Question: Is there a way to set a constant width for 'geom_bar()' in the event of missing data in the time series example below? I've tried setting 'width' in 'aes()' with no luck. Compare May '11 to June '11 width of bars in the plot below the code example.
'''
colours <- c("#FF0000", "#33CC33", "#CCCCCC", "#FFA500", "#000000" )
iris$Month <- rep(seq(from=as.Date("2011-01-01"), to=as.Date("2011-10-01"), by="month"), 15)
colours <- c("#FF0000", "#33CC33", "#CCCCCC", "#FFA500", "#000000" )
iris$Month <- rep(seq(from=as.Date("2011-01-01"), to=as.Date("2011-10-01"), by="month"), 15)
d<-aggregate(iris$Sepal.Length, by=list(iris$Month, iris$Species), sum)
d$quota<-seq(from=2000, to=60000, by=2000)
colnames(d) <- c("Month", "Species", "Sepal.Width", "Quota")
d$Sepal.Width<-d$Sepal.Width * 1000
g1 <- ggplot(data=d, aes(x=Month, y=Quota, color="Quota")) + geom_line(size=1)
g1 + geom_bar(data=d[c(-1:-5),], aes(x=Month, y=Sepal.Width, width=10, group=Species, fill=Species), stat="identity", position="dodge") + scale_fill_manual(values=colours)
'''

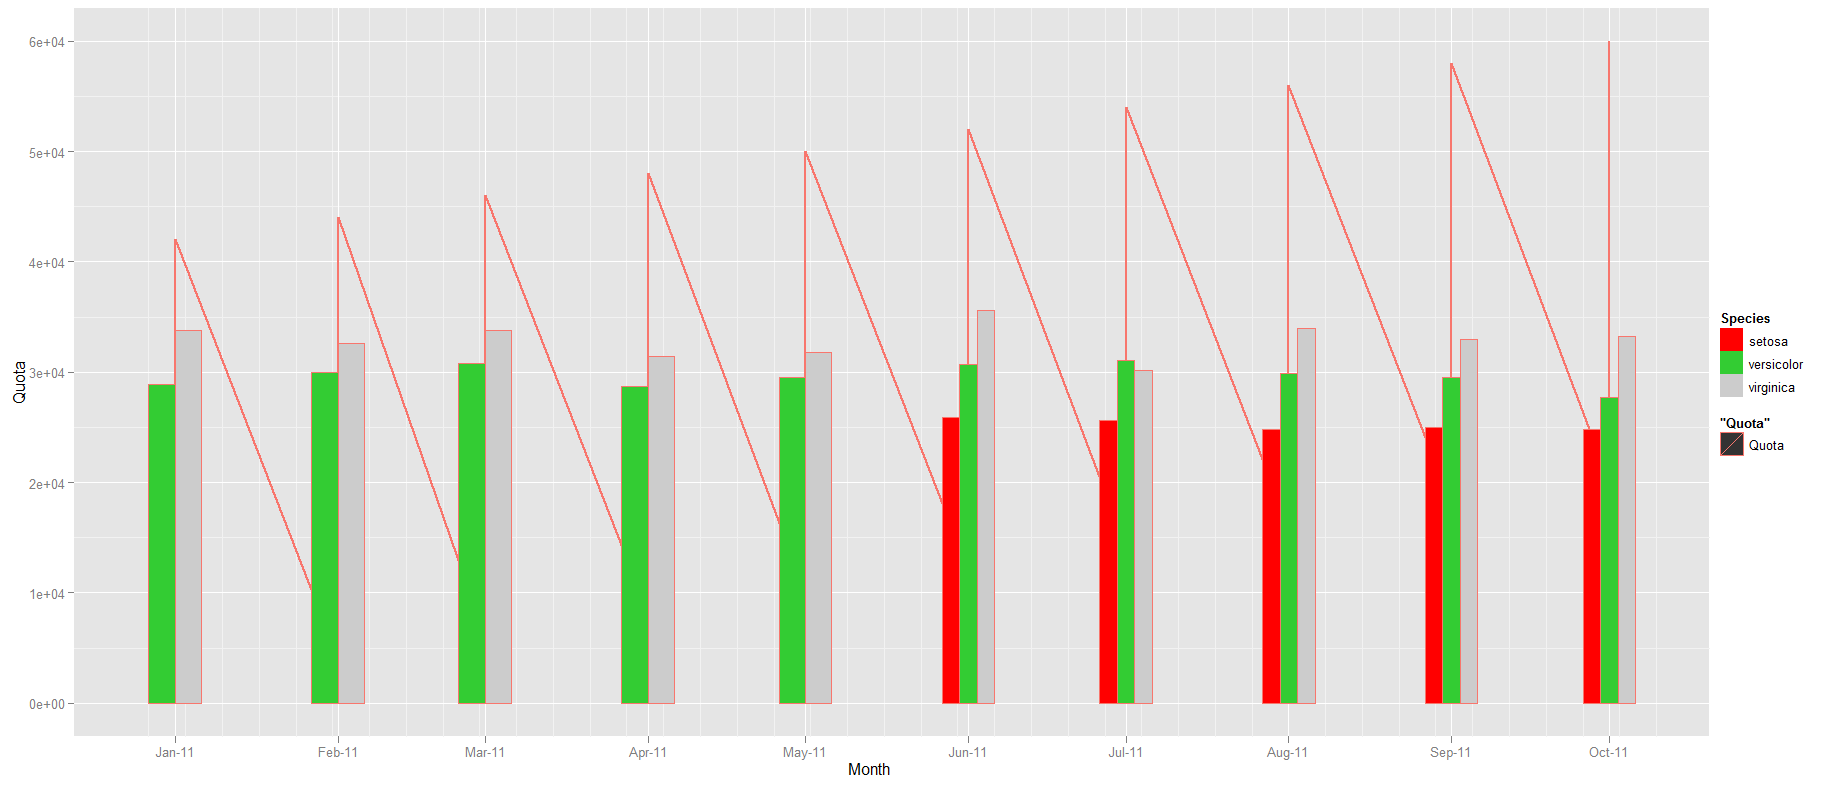
Answer: The easiest way is to supplement your data set so that every combination is present, even if it has 'NA' as its value. Taking a simpler example (as yours has a lot of unneeded features):
'''
dat <- data.frame(a=rep(LETTERS[1:3],3),
b=rep(letters[1:3],each=3),
v=1:9)[-2,]
ggplot(dat, aes(x=a, y=v, colour=b)) +
geom_bar(aes(fill=b), stat="identity", position="dodge")
'''

This shows the behavior you are trying to avoid: in group "B", there is no group "a", so the bars are wider. Supplement 'dat' with a dataframe with all the combinations of 'a' and 'b':
'''
dat.all <- rbind(dat, cbind(expand.grid(a=levels(dat$a), b=levels(dat$b)), v=NA))
ggplot(dat.all, aes(x=a, y=v, colour=b)) +
geom_bar(aes(fill=b), stat="identity", position="dodge")
'''